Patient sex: M
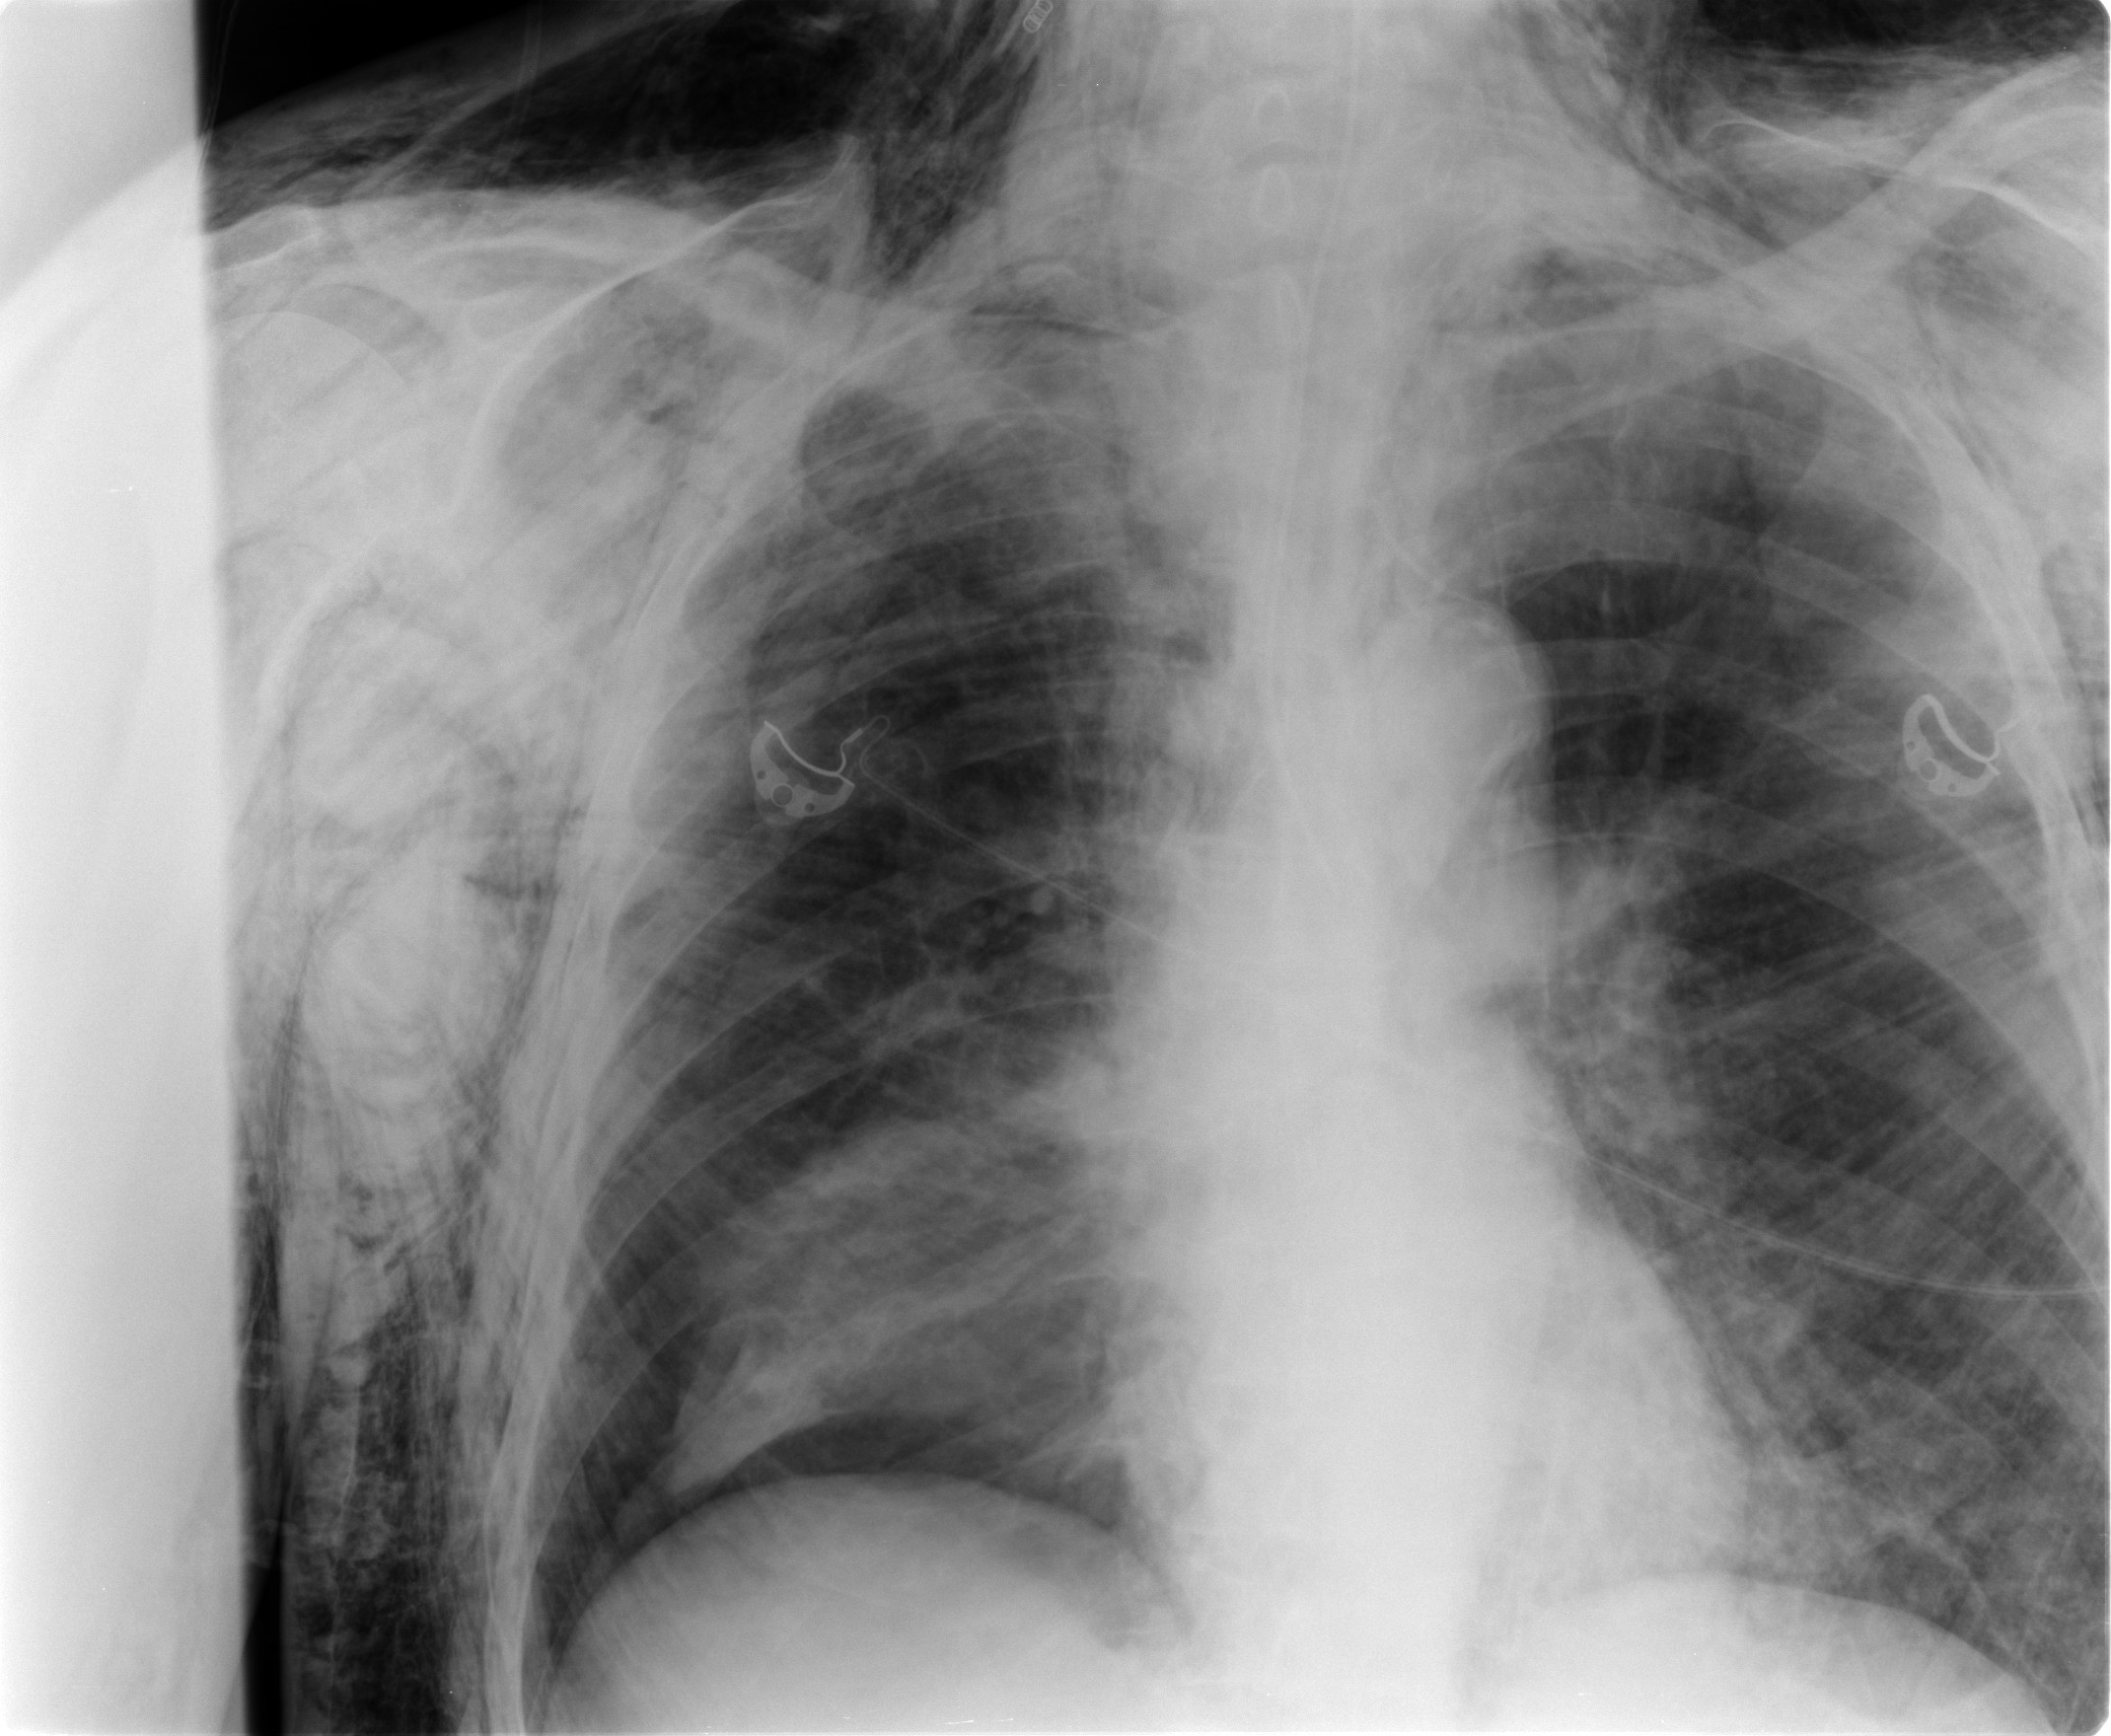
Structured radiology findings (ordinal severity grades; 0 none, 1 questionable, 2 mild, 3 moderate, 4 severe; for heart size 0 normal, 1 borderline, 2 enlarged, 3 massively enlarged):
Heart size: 0
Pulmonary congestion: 2
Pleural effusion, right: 0
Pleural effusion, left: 0
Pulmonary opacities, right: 0
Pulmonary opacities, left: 0
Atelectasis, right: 0
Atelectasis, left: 0